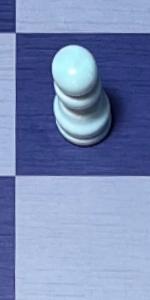
Label: Empty